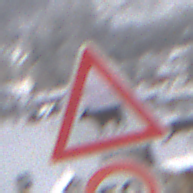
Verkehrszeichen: ViehtriebRechts
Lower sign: Geschwindigkeit50
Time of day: MorningAfternoon
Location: Outdoor (Nature)
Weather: PartlyCloudy
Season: Winter
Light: Natural